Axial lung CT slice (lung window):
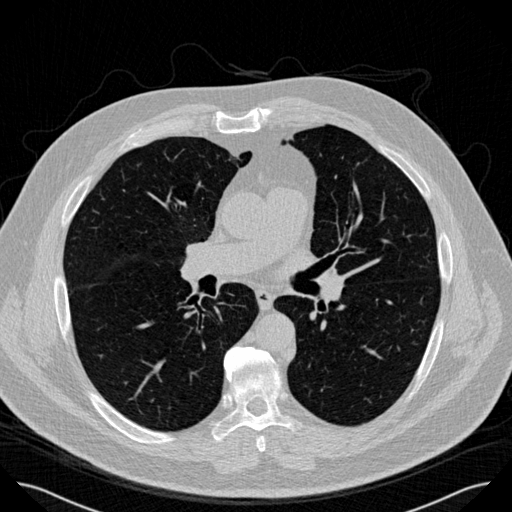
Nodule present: no